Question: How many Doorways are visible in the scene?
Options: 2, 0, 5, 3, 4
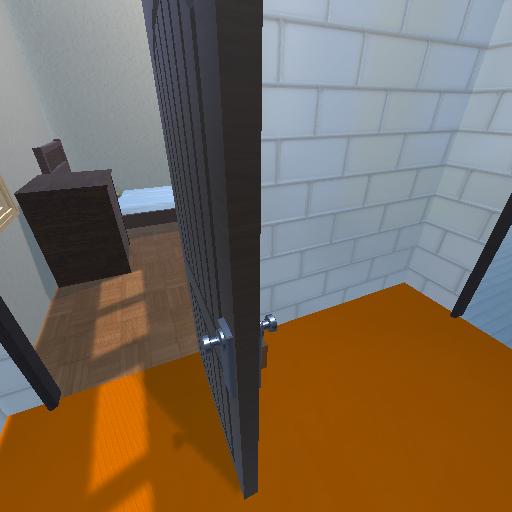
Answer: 2